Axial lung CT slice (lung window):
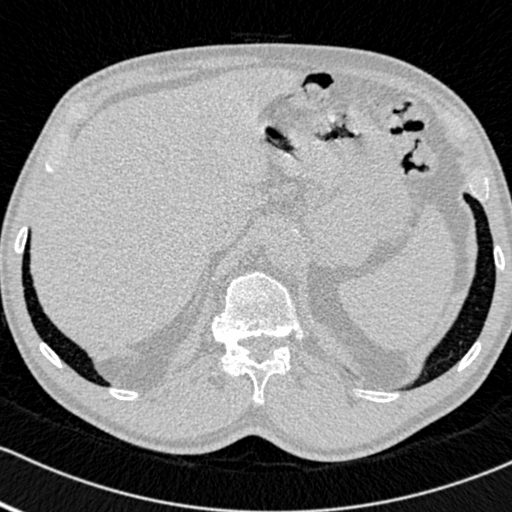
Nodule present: no